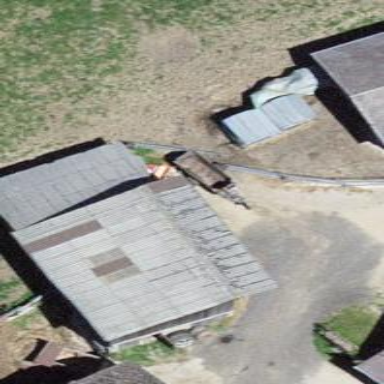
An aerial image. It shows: Rural barn.